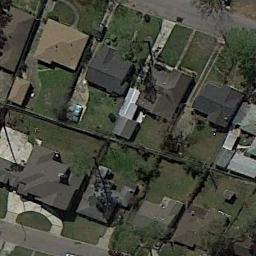
Label: residential